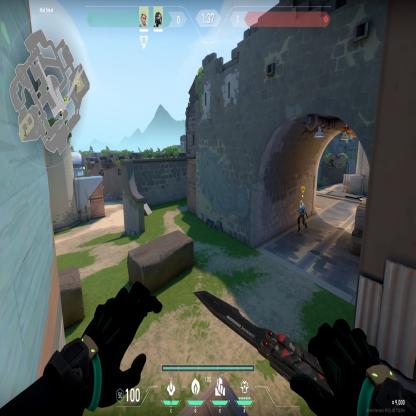
Label: teammate